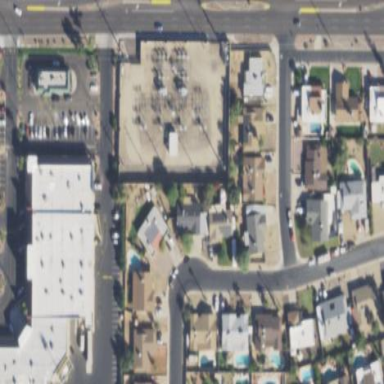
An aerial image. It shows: Outdoor power substation located behind wall. The substation operates at the distribution level.